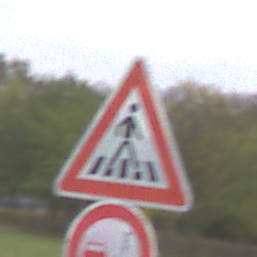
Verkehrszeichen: FussgaengerueberwegLinks
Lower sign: VerbotUeberholenEinspurigeFahrzeuge
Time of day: Midday
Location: Outdoor (Suburban)
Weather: Overcast
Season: NotSpecified
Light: Natural